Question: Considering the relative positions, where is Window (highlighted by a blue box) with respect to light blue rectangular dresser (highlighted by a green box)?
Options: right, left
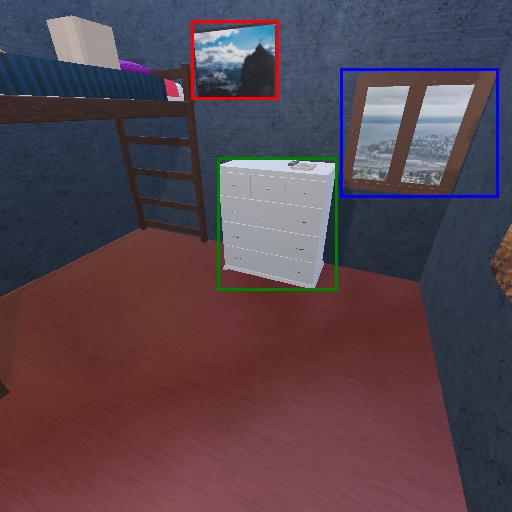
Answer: right